Question: I have no idea why my code isn't cooperating, with me and my xml. I'm sorry for giving pics, but when i'm giving code, site is displaying end result, not the code it self, and I have no idea how to change it.
'''
<?xml version="1.0" encoding="utf-8" ?>
<?xml-stylesheet href="movies.xsl" type="text/xsl" ?>
<collection>
<movie>
<title>hasdasd</title>
<year>1222</year>
<genre>horror</genre>
</movie>
<movie>
<title>wqw</title>
<year>1111</year>
<genre>notporn</genre>
</movie>
<movie>
<title>asdsd</title>
<year>1444</year>
<genre>comedy</genre>
</movie>
</collection>
'''
my XML code
'''
<?xml version="1.0" encoding="utf-8"?>
<xsl:stylesheet version="1.0" xmlns:xsl="http://www.w3.org/1999/XSL/Transform">
<xsl:template match="/collection">
<html>
<body> <h1>OEIHFWOEFIHEFOI</h1>
<table border="1">
<tr>
<th>title</th>
<th>Genre</th>
<th>year</th>
</tr>
<xsl:for-each select="movie">
<tr>
<td><xsl:value-of select="title" /></td>
<td><xsl:value-of select="year" /></td>
<td><xsl:value-of select="genre" /></td>
</tr>
</xsl:for-each>
</table>
</body>
</html>
</xsl:template>
</xsl:stylesheet>
'''
my XSLT code
I really don't know whats wrong, it seems like they are connected to each other in a wrong way, but im still clueless.

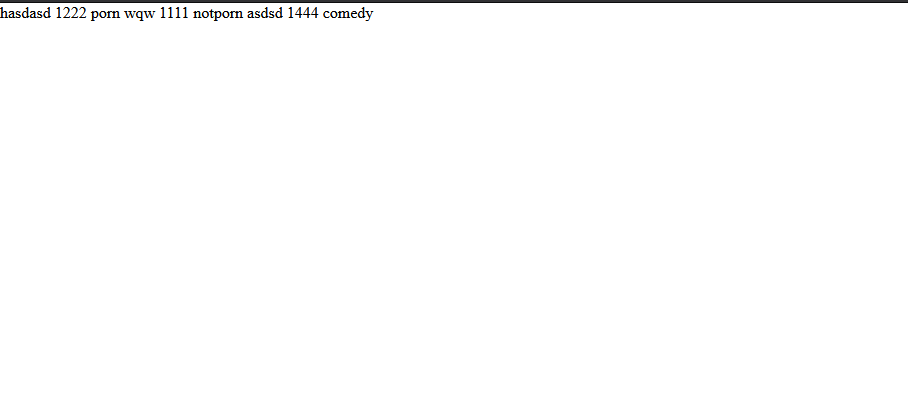
Answer: Firstly: I you use a local http server instead of modifying any preferences in Firefox that make you less secure.
Since around Firefox 68 treats local files as always cross-origin. (See <URL>.
Unlike what zx485 recommended you can set 'privacy.file_unique_origin' to 'false' in about:config.
Changing 'security.fileuri.strict_origin_policy' is insecure and should not be done, because it allows access to files on your computer.